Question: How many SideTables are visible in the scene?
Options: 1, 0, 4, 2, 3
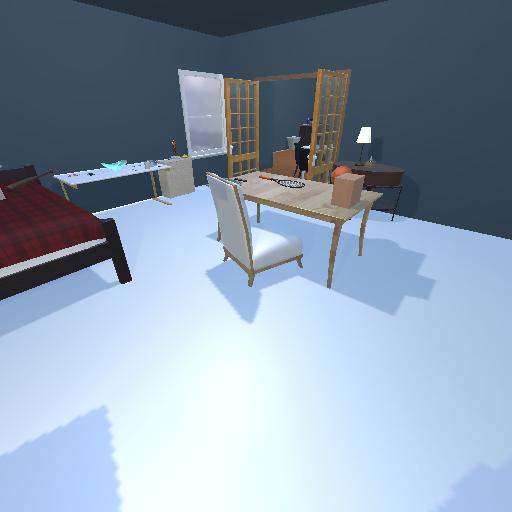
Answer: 1